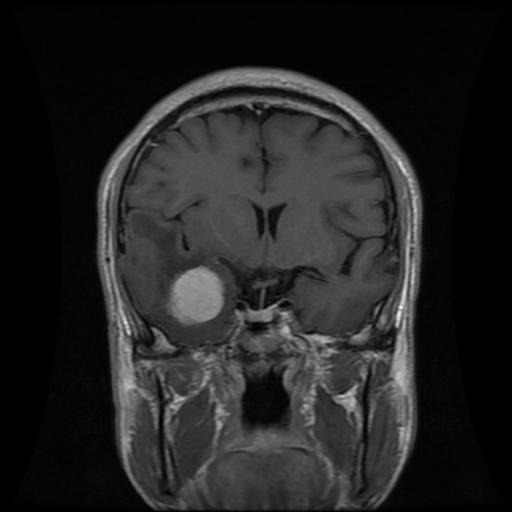
Label: meningioma